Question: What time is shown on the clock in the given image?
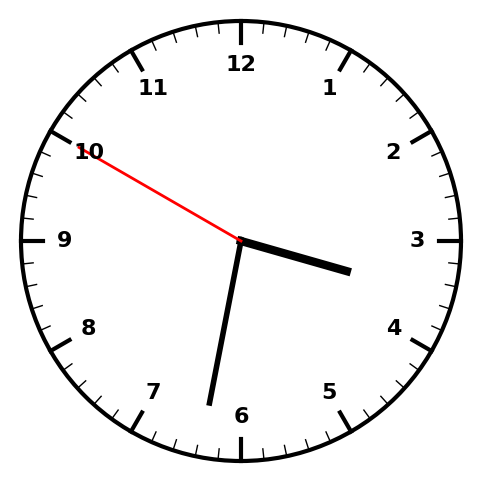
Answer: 03:31:50